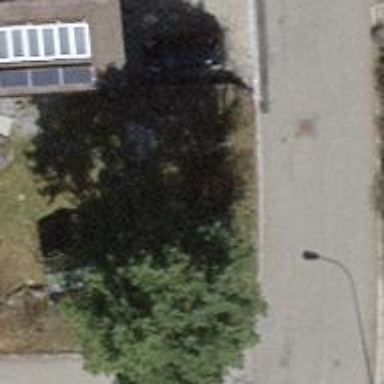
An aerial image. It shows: Urban tree adds touch of nature to the surroundings.